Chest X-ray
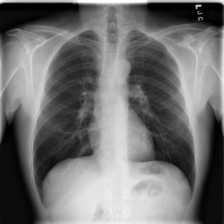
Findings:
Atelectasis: negative
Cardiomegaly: negative
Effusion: negative
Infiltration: negative
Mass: negative
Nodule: negative
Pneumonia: negative
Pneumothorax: negative
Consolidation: negative
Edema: negative
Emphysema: negative
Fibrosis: negative
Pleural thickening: negative
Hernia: negative